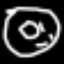
Label: donut